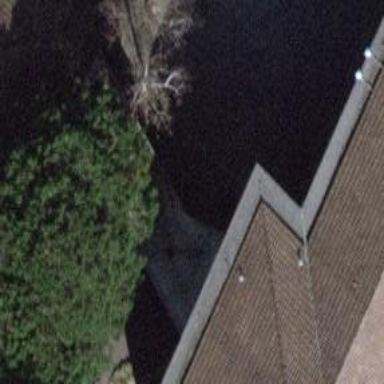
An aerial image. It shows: View of roof of building.